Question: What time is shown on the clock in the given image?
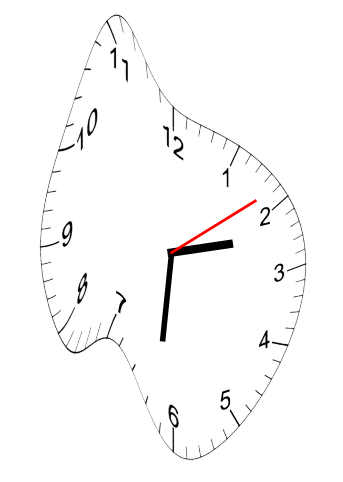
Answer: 02:31:09